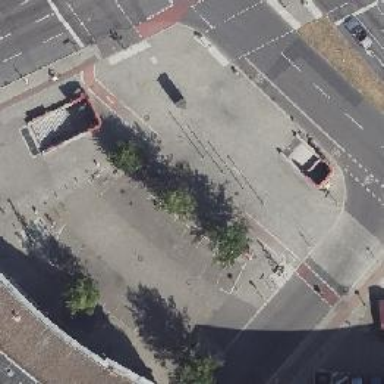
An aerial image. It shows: Public bookcase memorialized as historic site.